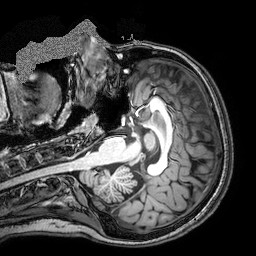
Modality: T1w
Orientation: coronal
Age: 19
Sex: female
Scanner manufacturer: philips
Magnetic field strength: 3 T
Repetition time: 8.149 s
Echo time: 3.732 s